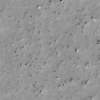
Label: not_dusty